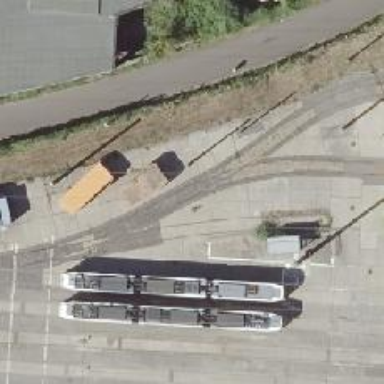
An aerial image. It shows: Railway switch.